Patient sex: F
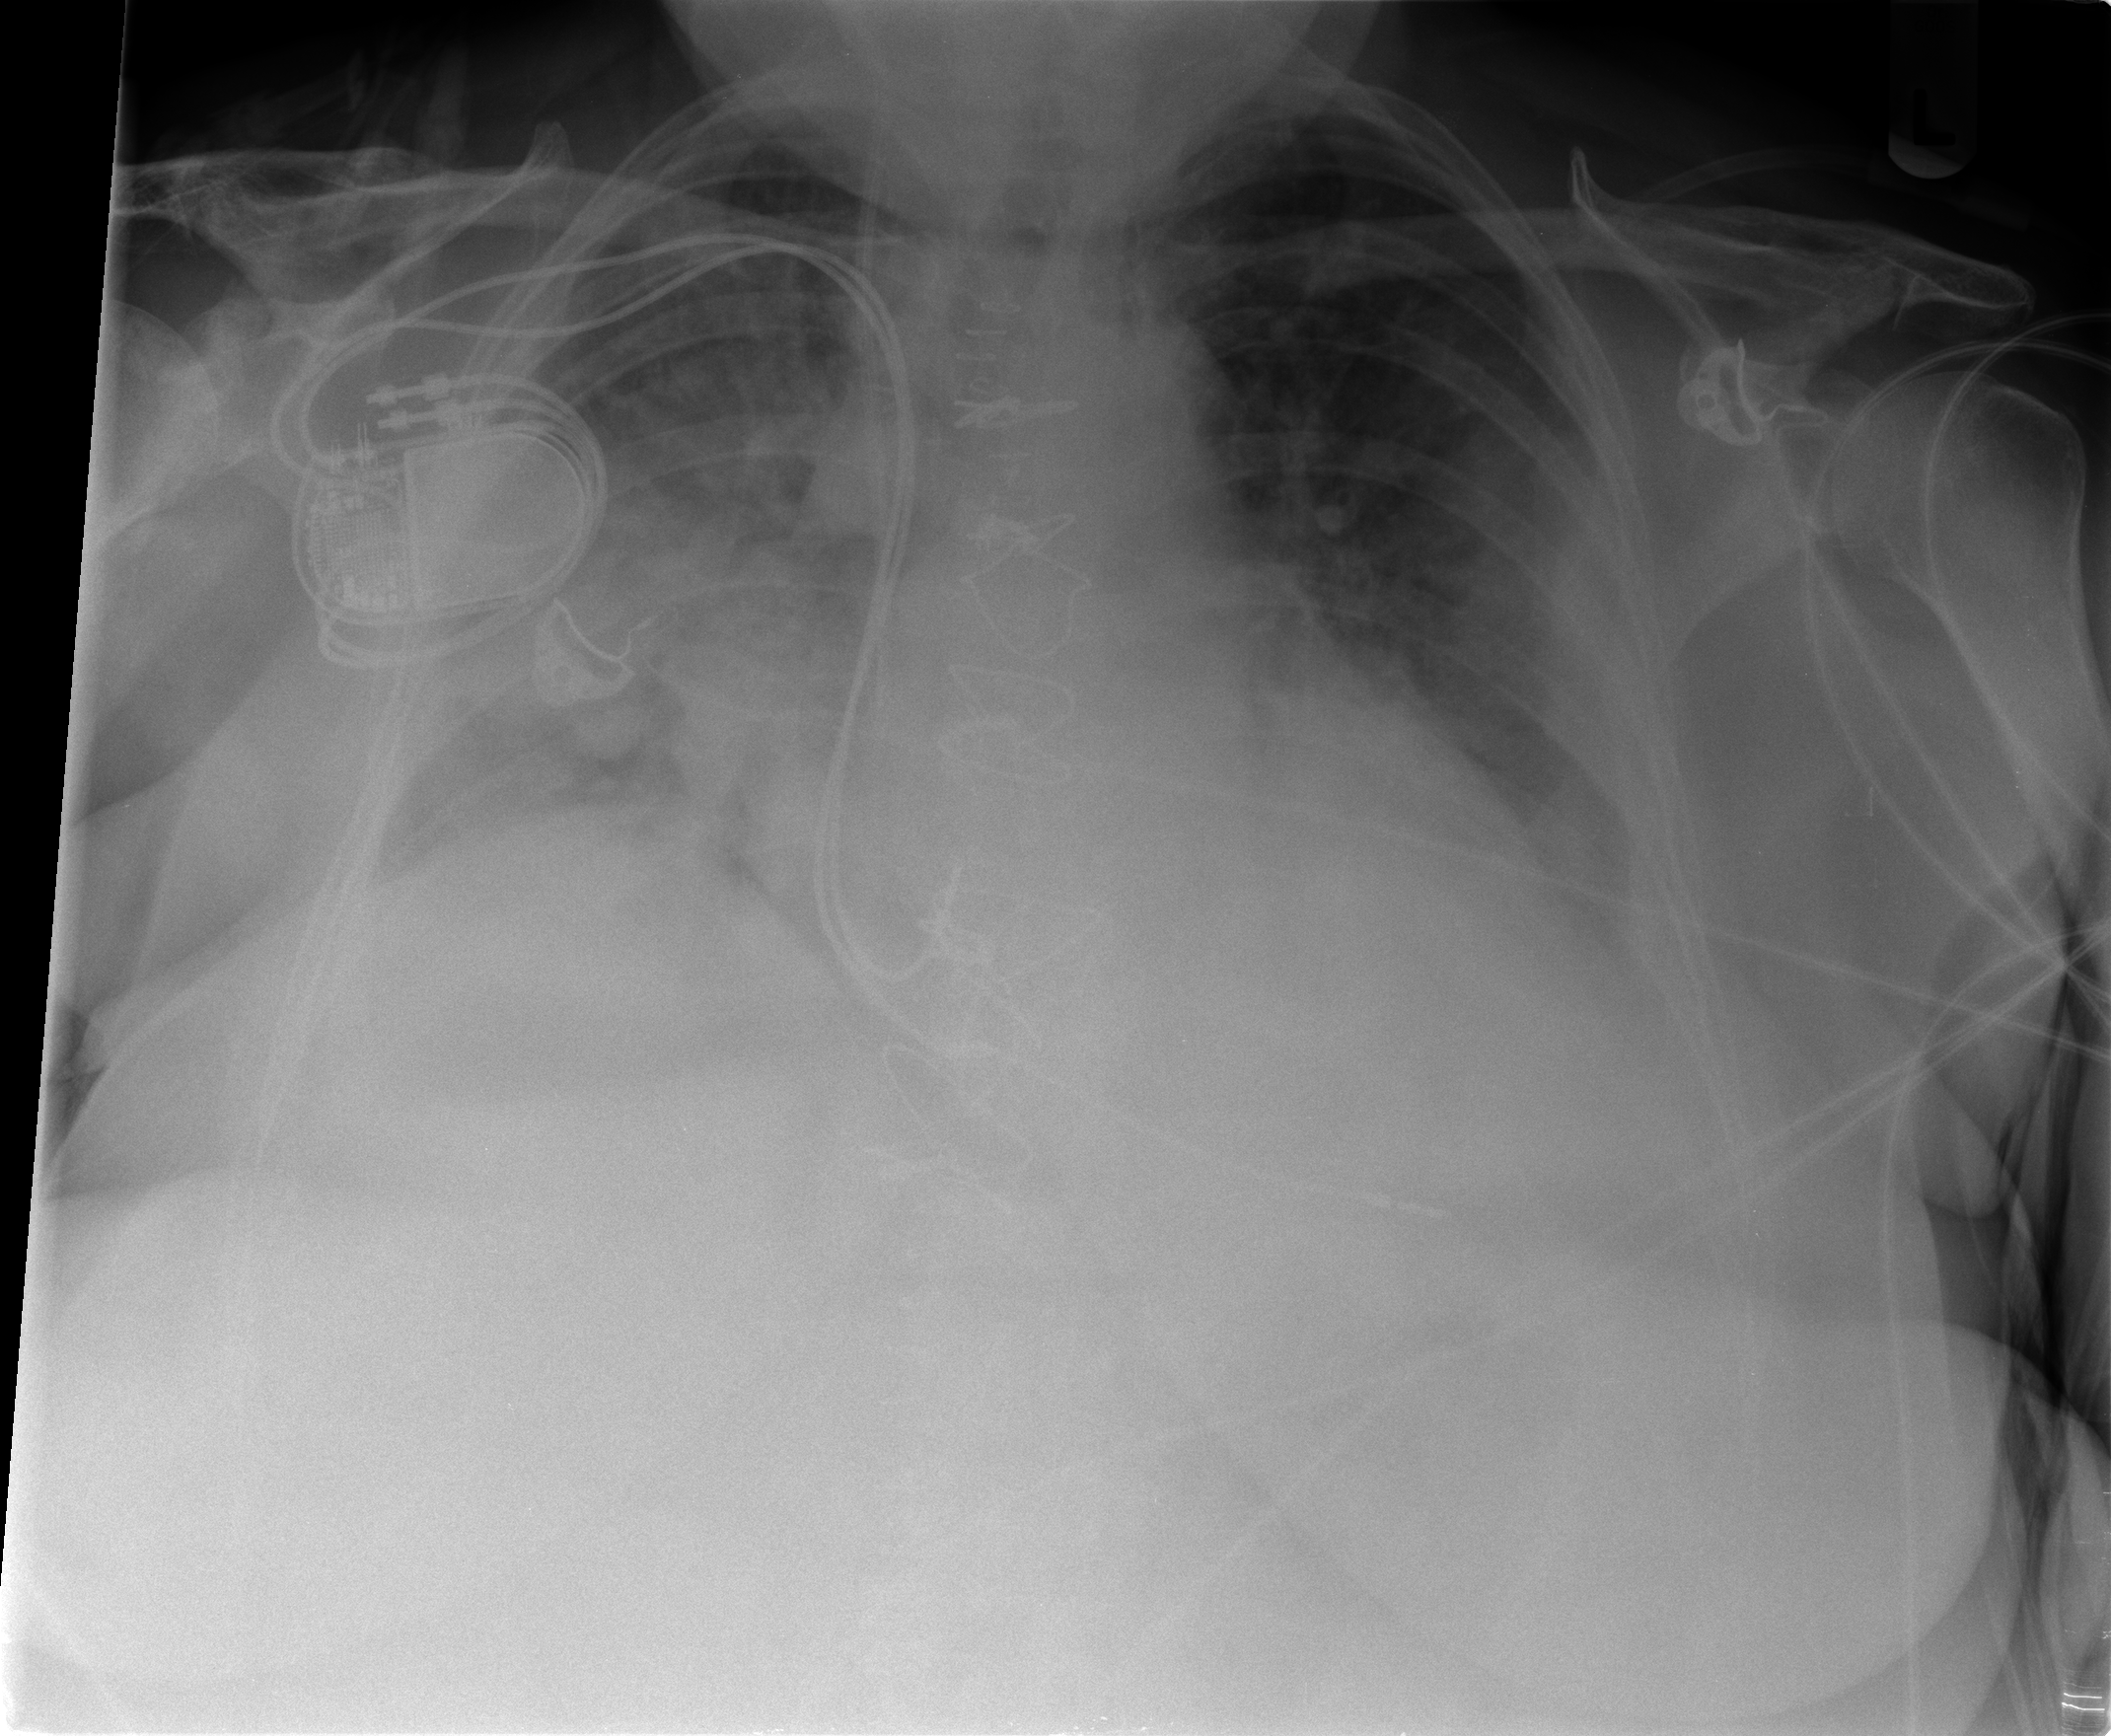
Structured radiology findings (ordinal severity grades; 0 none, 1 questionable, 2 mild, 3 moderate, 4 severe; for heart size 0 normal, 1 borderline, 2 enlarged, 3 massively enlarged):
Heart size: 2
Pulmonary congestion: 2
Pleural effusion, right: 2
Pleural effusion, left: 2
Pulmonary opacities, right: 3
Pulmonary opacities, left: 2
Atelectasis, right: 2
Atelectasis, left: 2